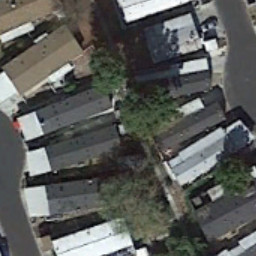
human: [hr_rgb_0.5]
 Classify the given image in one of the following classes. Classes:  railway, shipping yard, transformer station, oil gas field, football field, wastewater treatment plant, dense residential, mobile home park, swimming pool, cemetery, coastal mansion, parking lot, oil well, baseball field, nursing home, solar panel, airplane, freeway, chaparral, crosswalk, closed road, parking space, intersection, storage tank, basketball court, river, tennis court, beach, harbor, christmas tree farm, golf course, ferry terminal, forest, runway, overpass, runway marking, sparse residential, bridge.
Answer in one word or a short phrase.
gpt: mobile home park